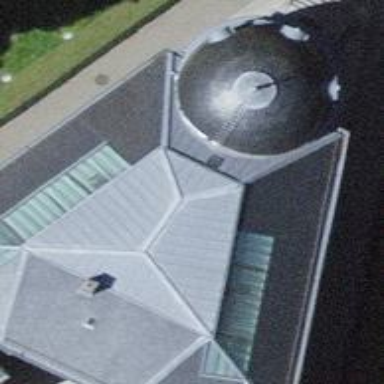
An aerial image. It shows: Museum.